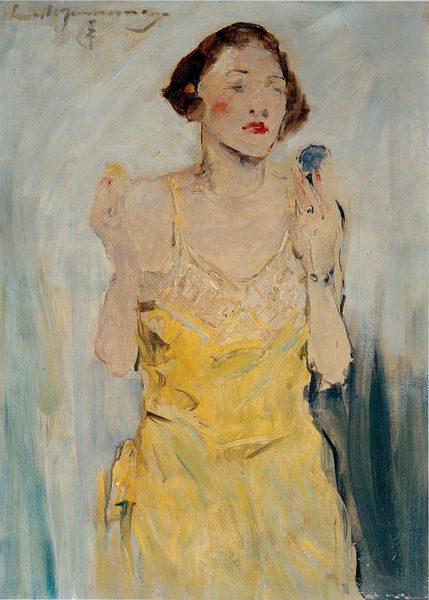
Titel: Bei der Toilette
Standort: München
Institution: Städtische Galerie im Lenbachhaus
Schlagwörter: blau, gemälde, haut, weiß, gelb, grün, ausschnitt, blume, braun, brust, elegant, frau, frisur, geste, grau, hintergrund, kleid, nase, schwarz, türkis, ölbild, dame, rot, jung, arme, augen, falten, mensch, spitze, bildnis, hände, portrait, porträt, signatur, spiegel, öl, pastos, gold, halbfigur, nachthemd, kinn, lippen, puder, rouge, schminke, schulter, hellblau, taille, schrift, sommer, wangen, mieder, warm, duktus, brauen, mimik, wange, lippenstift, ring, dekolleté, dünn, halskette, lider, striche, zierlich, unterhemd, unterrock, fingerring, schönheit, inkarant, kurzhaarschnitt, nasenlöcher, toilette, armband, armreif, bustier, einblick, einsicht, schminken, träger, unterkleid, magel, armreis, braunhaarig, fisur, hineinsehen, nachbessern, nagellack, puderdose, pudern, tträger, tünchen